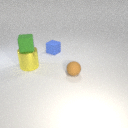
large yellow metal cylinder to the left of small brown rubber sphere